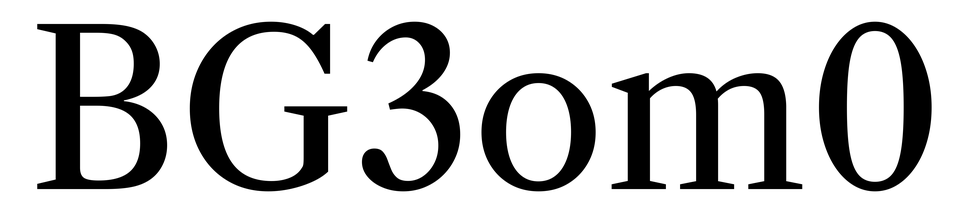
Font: LibreCaslonText_Regular